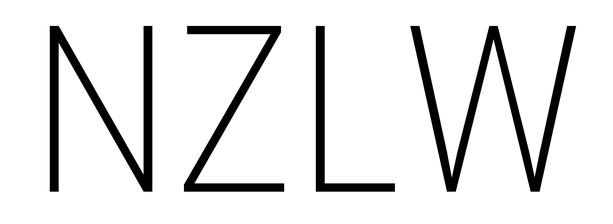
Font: Roboto_Condensed_ExtraLight